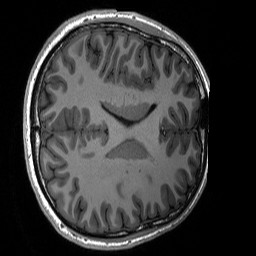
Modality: T1w
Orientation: axial
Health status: ill
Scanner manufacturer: siemens
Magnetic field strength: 3 T
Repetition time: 2.3 s
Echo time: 0.00226 s